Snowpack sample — Snodgrass Mountain, Crested Butte, Colorado (2/4/25, 12:06 PM MST)
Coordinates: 38.923, -106.968
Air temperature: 35 °F
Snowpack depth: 80 cm
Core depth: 10 cm
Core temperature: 32 °F
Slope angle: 14°, slope face: 78°
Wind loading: low
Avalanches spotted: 0
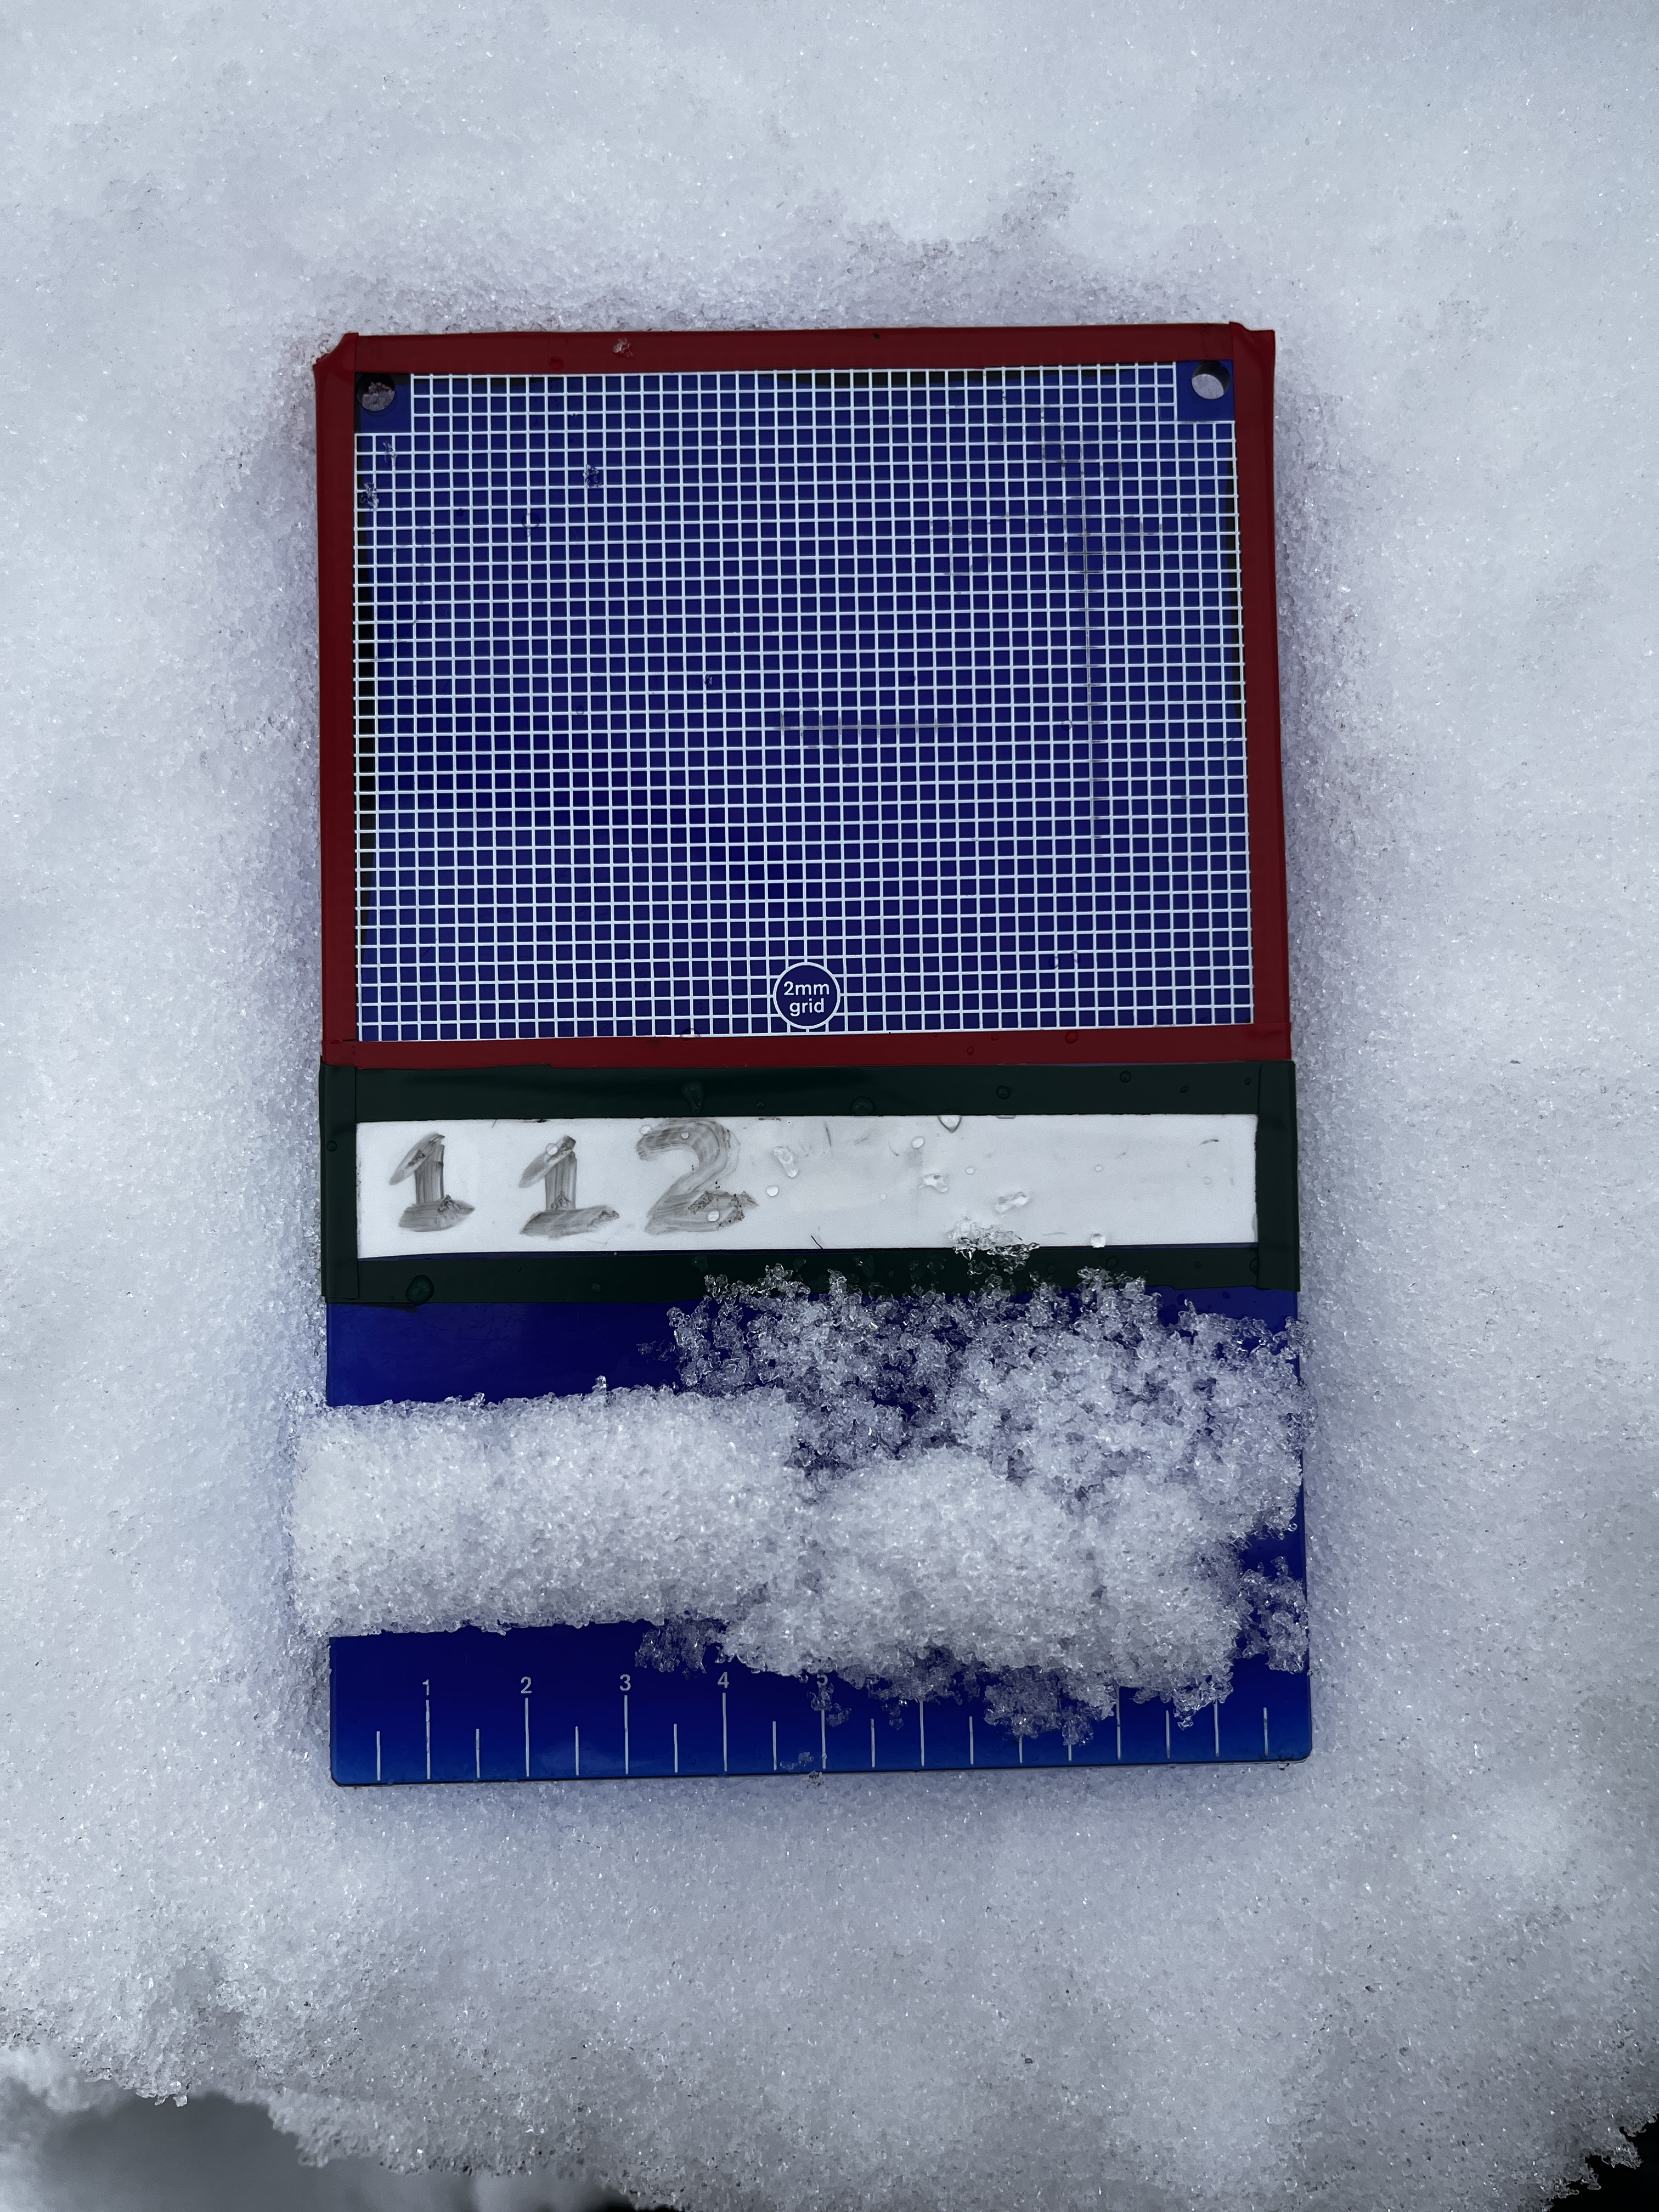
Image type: crystal_card
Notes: No avalanches nearby, unusually warm weather for the last month reported by residents, Collected 25 yards from treeline